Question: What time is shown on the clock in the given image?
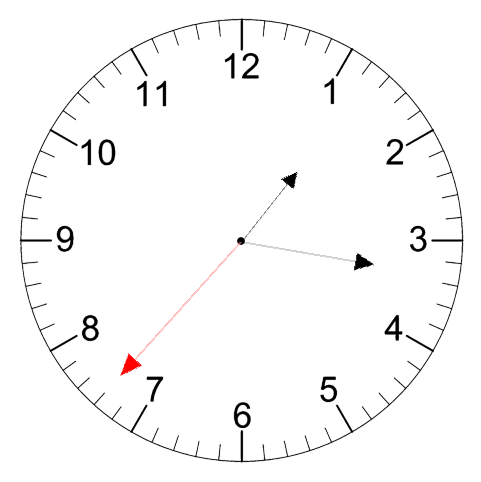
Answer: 01:16:37